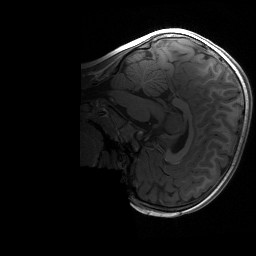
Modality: T1w
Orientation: sagittal
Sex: female
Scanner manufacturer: siemens
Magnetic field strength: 3 T
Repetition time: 1.9 s
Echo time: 0.00243 s